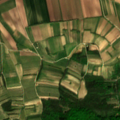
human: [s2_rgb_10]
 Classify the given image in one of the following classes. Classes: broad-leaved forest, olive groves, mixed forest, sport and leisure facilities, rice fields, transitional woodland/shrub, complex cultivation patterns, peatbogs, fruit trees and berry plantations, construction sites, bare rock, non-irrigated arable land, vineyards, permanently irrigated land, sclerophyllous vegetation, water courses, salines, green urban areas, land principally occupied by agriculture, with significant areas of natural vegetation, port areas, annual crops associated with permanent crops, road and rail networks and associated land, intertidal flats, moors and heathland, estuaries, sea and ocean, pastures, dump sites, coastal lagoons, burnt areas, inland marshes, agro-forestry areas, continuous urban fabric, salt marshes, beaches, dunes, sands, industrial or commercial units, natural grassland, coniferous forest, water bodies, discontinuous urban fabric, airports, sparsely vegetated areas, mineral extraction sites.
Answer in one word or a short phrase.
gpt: non-irrigated arable land, vineyards, land principally occupied by agriculture, with significant areas of natural vegetation, broad-leaved forest